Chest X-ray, PA view. Patient: 20 years old, sex M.
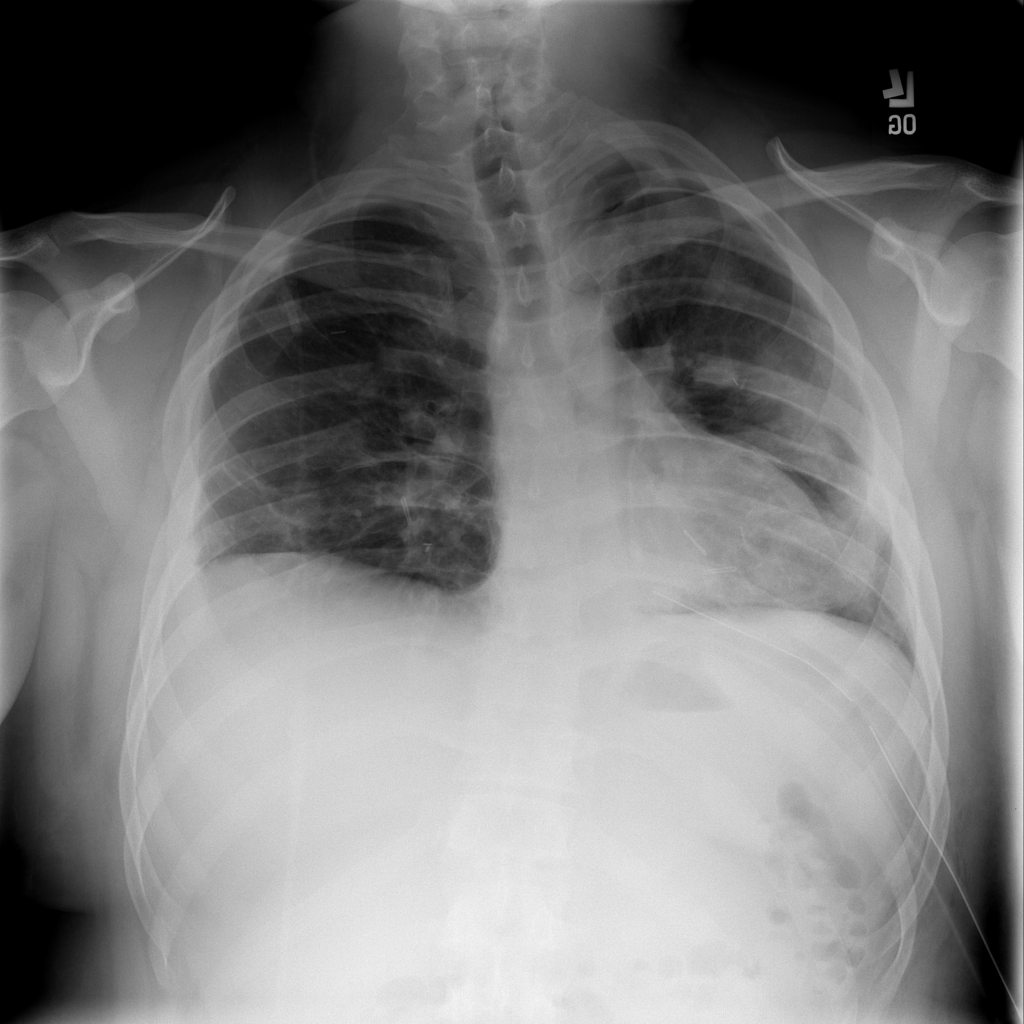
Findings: No Finding